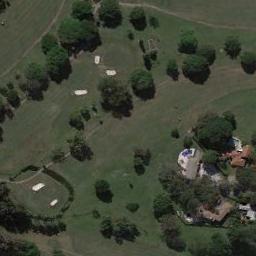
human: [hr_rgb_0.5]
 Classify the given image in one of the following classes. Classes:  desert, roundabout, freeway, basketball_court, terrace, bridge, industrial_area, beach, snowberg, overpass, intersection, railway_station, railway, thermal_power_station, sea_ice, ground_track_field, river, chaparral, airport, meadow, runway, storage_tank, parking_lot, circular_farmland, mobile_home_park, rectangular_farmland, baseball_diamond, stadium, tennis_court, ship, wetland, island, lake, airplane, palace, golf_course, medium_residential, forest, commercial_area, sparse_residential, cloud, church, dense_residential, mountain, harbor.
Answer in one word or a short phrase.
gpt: golf_course